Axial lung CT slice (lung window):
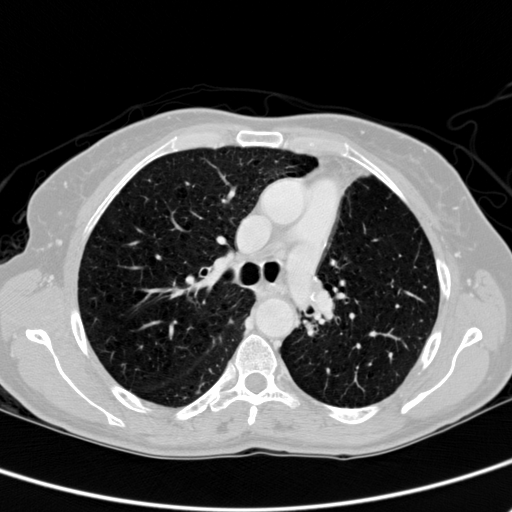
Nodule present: no